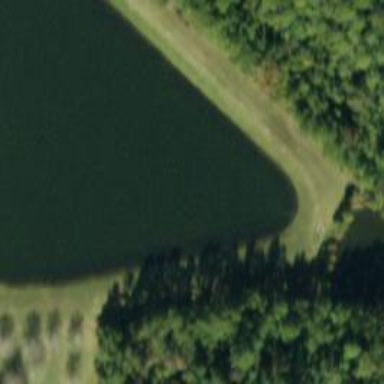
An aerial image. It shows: Pond with natural water.